Field crop: tomato
Growth stage: 1
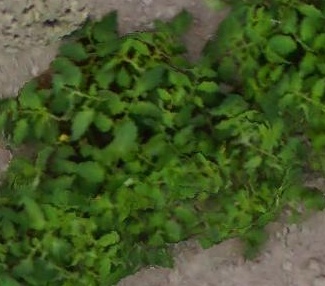
Species: tomato